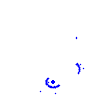
Particle: proton